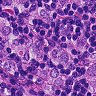
Metastatic tissue present: yes